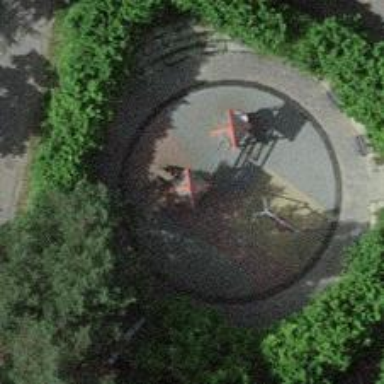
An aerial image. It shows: Playground area for leisure land.